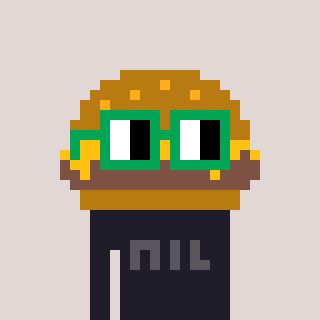
a pixel art character with square green glasses, a burger-shaped head and a grayscale-colored body on a warm background